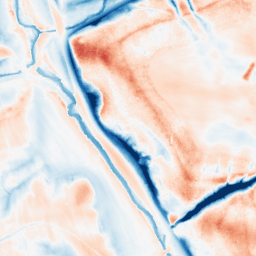
Category: classical
Decomposition family: gaussian
Decomposition parameters: sigma: 10
Upsampling method: quartic
Upsampling parameters: scale: 8
Upsampling scale: 8